Question: Lets say we want to want to add a shopping cart icon right before the "My Cart" link on Magento's top links (see top links below).
What is the best way to do this?
Option 1. Do something to toplinks.php?
Option 2. Do something to links.phtml?
Option 3. An xml file?
Option 4. Any other options?
I understand that this can be done with CSS, but as my needs for customization grow, I want to know how this can be done without CSS so I am able to customize more difficult things.

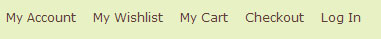
Answer: I know that there is a good answer to your question on <URL>
And here is a very good article from Classy Lama on how to actually do that - <URL>